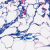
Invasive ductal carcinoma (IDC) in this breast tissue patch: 0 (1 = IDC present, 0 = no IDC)